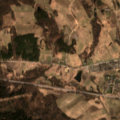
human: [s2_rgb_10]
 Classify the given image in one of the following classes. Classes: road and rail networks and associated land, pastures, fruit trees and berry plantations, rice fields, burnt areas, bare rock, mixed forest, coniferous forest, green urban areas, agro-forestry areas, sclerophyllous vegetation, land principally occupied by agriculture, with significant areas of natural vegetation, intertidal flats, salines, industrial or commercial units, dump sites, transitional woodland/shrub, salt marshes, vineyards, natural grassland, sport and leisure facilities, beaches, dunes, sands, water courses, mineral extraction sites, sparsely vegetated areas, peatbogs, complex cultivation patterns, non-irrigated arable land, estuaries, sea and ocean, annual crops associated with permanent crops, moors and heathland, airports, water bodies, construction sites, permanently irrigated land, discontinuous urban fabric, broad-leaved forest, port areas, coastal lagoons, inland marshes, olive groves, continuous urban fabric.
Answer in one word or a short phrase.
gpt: discontinuous urban fabric, non-irrigated arable land, land principally occupied by agriculture, with significant areas of natural vegetation, broad-leaved forest, coniferous forest